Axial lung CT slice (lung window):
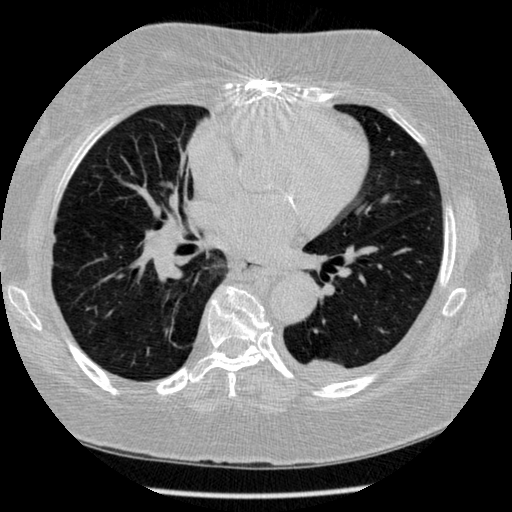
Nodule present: no